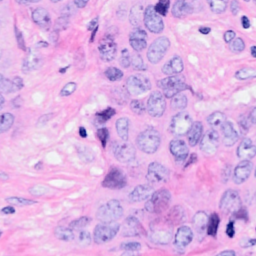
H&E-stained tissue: Breast